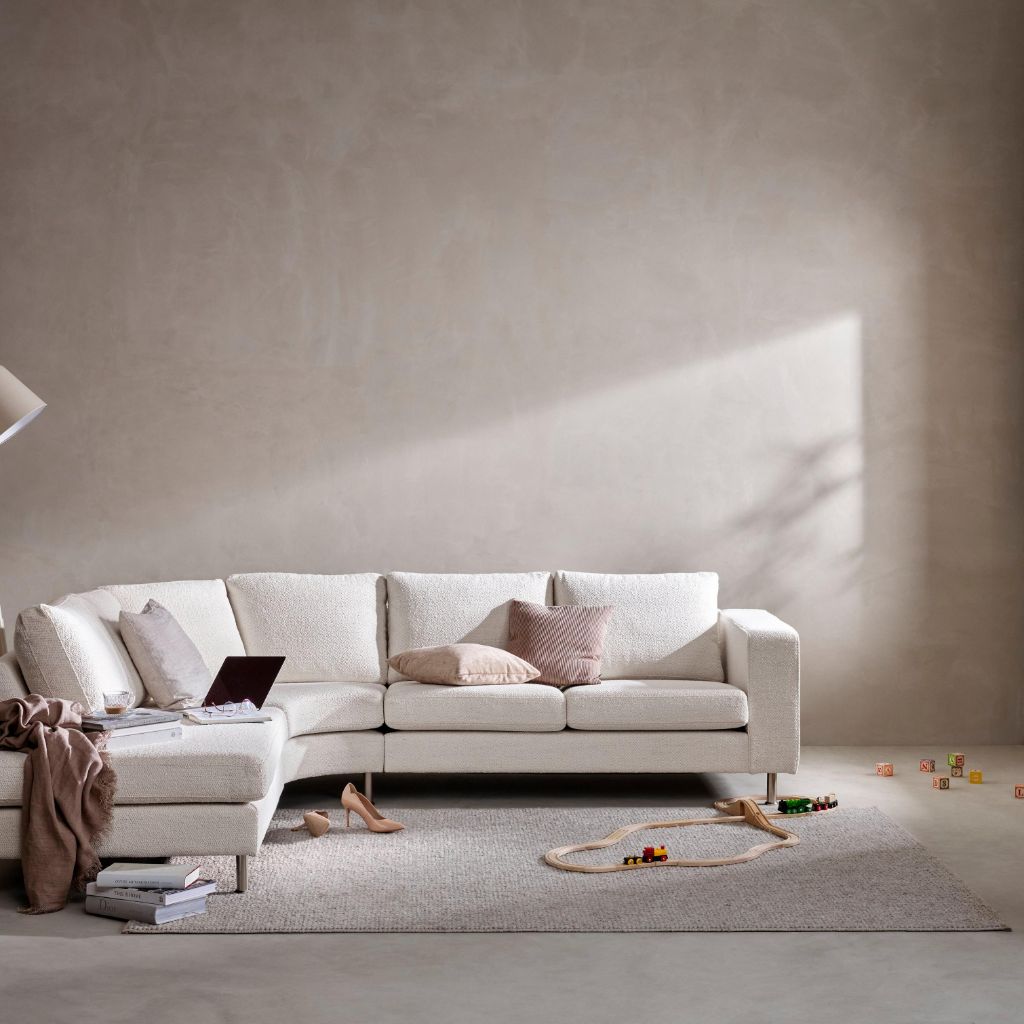
living room, fabric sectional sofa, minimalist, plaster wallpaper, with solid pattern, gray concrete flooring, with polished pattern